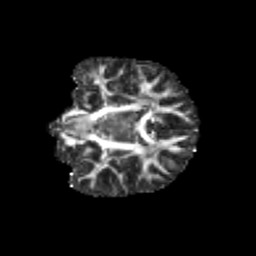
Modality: FA
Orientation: coronal
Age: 10
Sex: female
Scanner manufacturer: siemens
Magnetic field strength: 3 T
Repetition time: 3.8 s
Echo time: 0.07 s